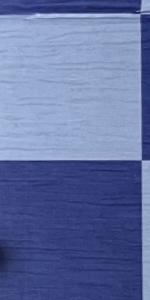
Label: Empty